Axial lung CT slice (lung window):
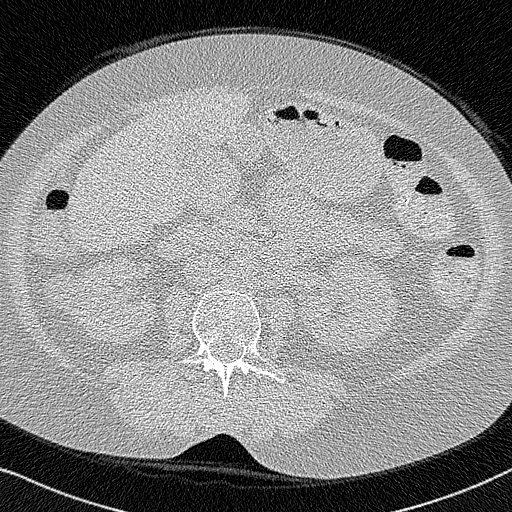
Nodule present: no